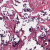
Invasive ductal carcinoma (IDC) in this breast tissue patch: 1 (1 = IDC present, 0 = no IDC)